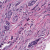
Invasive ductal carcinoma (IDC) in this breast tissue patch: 1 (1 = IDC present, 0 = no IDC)